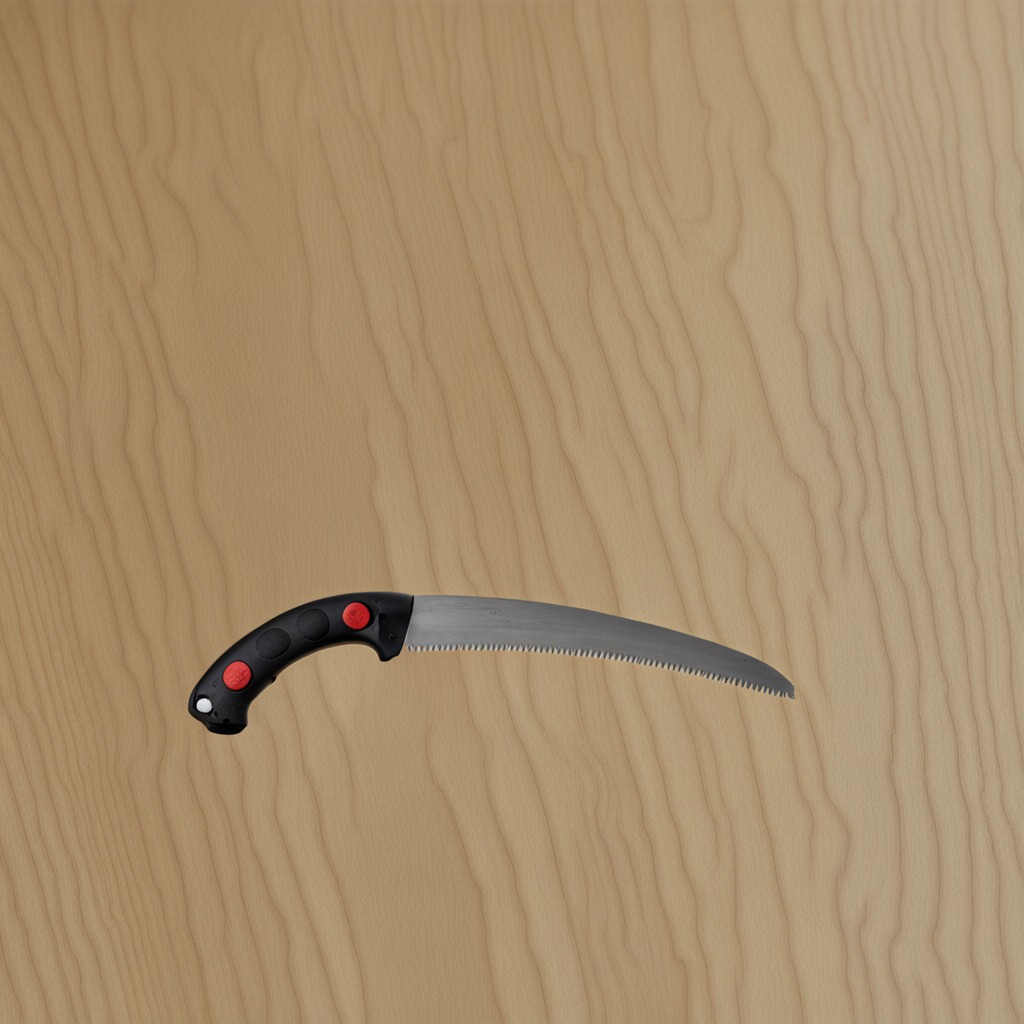
A metal saw lies on a plywood surface in a paint workshop lit by afternoon window light.